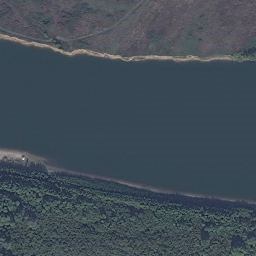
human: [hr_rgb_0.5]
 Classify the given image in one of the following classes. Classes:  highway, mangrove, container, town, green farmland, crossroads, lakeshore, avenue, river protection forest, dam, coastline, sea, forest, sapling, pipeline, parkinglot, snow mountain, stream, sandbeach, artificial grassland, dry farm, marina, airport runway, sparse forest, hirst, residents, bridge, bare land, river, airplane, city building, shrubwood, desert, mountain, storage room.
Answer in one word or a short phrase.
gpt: river